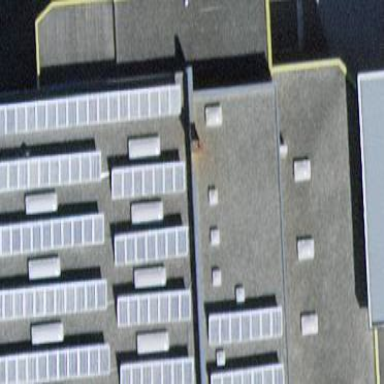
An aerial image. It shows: Building designated for providing fuel.